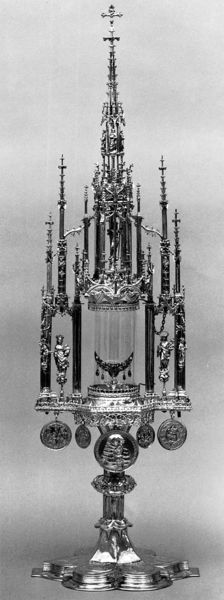
Titel: Hostienmonstranz
Institution: Bad Honnef, St. Johann Baptist
Schlagwörter: fuß, glas, silber, sockel, kirche, gold, kelch, spitzen, gotik, perlen, kette, figuren, verzierung, kreuz, türme, skulpturen, gotisch, hostie, monstranz, heilige, verzeirung, schrein, behälter, reliquie, verzierungen, fialen, tabernakel, münzen, katholisch, reliquiar, medaillen, gotische monstranz, gotischer reliquienschreon